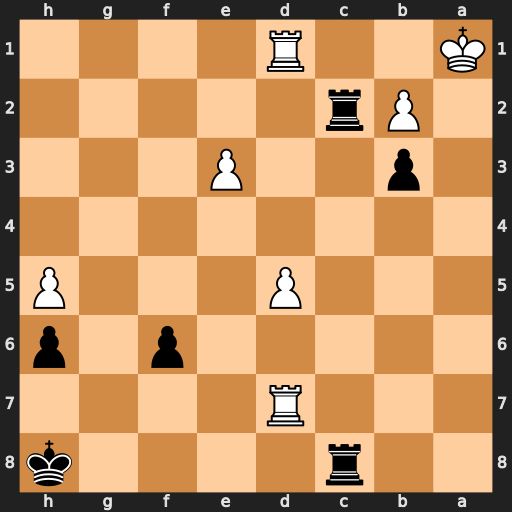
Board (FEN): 2r4k/3R4/5p1p/3P3P/8/1p2P3/1Pr5/K2R4
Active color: b
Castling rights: -
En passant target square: -
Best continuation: Rc1+ Rxc1 Rxc1#